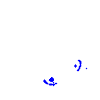
Particle: proton